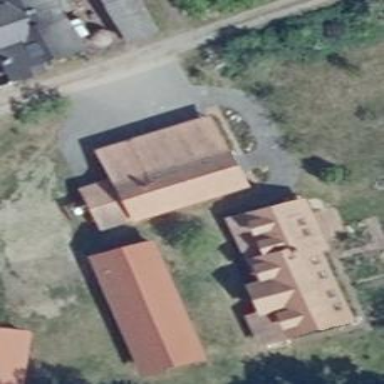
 oriented along the structure. The roof is red in color."